Field crop: maize
Growth stage: 1
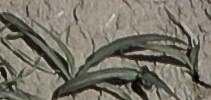
Species: sorghum